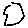
Label: hexagon